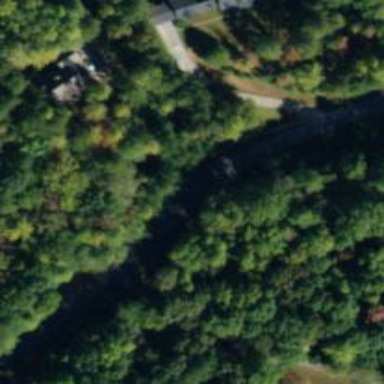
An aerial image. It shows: Culvert tunnel.